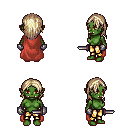
a pixel art fantasy rpg character, female body template, orc, green skin, maroon cape, gold greaves, white blonde long hairstyle, metal gloves, dagger, four views (front, back, left, right), 2x2 character sprite sheet, small pixel art, hard edges, no anti-aliasing